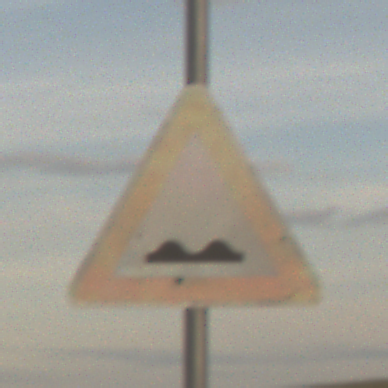
Verkehrszeichen: UnebeneFahrbahn
Umgebung: Outdoor, Nature
Tageszeit: SunriseSunset
Wetter: PartlyCloudy
Licht: Natural
Jahreszeit: NotSpecified
Kontrast: LowContrast